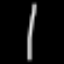
Label: line